Question: Let me explain the data structure I have.
This specific table will be used to organize a category/subcategory tree for a website.

As you can see, the main Categories (the ones without any parent) will be assigned IDs of 1 to 99.
Meanwhile, subcategories will be assigned an ID that starts with the parent's ID. For example, all subcategories that belong to category 1 will have an ID from 101 to 199; All subcategories that belong to category 2 will have an ID from 201 to 299, and so on.
Can I tell MYSQL to "INSERT value1, value2, value3" on the next available "slot" BETWEEN IDs 101 and 199?
As in, if there exists rows inserted with IDs 102,102,103,104 (like in the image above). MYSQL would automatically insert the next row with ID 105 if I say "INSERT BETWEEN 101 and 199".
If it isn't possible with MYSQL or a MYSQL procedure, can it be done with a function in PHP instead? (Retrieve all the values, do some math, then insert the data).
This specific rule won't break the website if it's not followed (As the table structure uses a parent_id as well) But exists for the sole purpose of making the database human readable and making people reading or organizing the data less confused.
Thank you in advance.
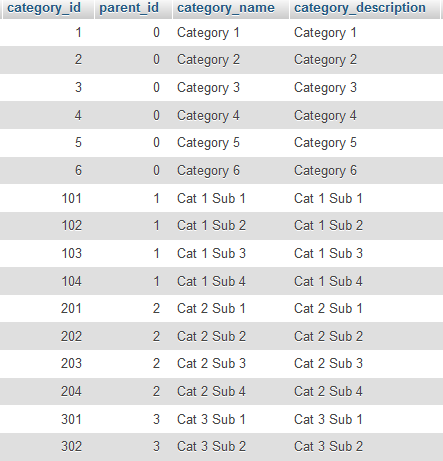
Answer: As a starter: I would not recommend doing that. A surrogate primary key should not have a particular functional meaning by itself; it is just there to uniquely identify a record, and potentially to serve as a reference for foreign keys. Let me also pinpoint that your system does not scale well, since it cannot support more than 9 root categories (or more than 99 subcategories for a given category, and so on).
That said: what you ask for is technically feasible - but it requires an addition scan on the table for each and every 'insert':
'''
insert into mytable (category_id, parent_id, category_name, category_description)
select coalesce(max(category_id), 100) + 1, 1, 'Cat 1 Sub N', 'Cat1 Sub N'
from mytable
where category_id >= 101 and category_id < 200
having max(category_id) is null or max(category_id) < 199
'''
The technique consists in using the 'insert ... select ...' syntax, with an aggregate query that gets the high water mark of the given range. If the range is empty, we assign a default value that corresponds to the beginning of the range. If the range is full, the 'insert' is not peformed.